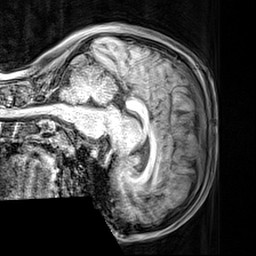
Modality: T1w
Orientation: sagittal
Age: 20
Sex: female
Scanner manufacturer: siemens
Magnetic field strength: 3 T
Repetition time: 2.4 s
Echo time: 0.00217 s